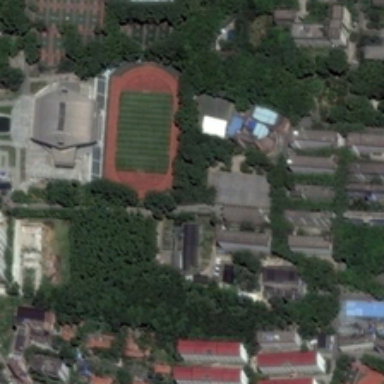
Many buildings and green trees with a playground are in a school .